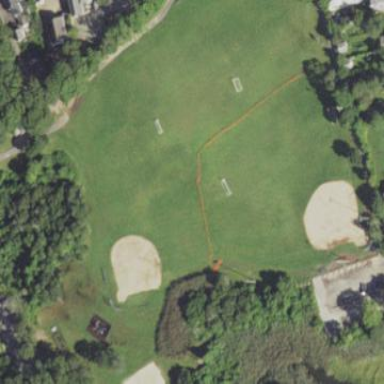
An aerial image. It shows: Soccer pitch for outdoor sports and leisure activities.